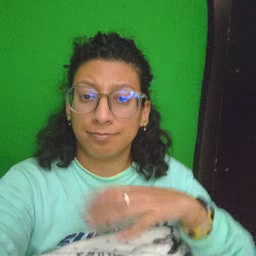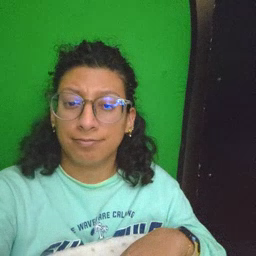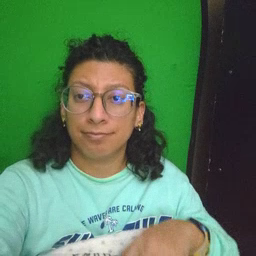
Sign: all